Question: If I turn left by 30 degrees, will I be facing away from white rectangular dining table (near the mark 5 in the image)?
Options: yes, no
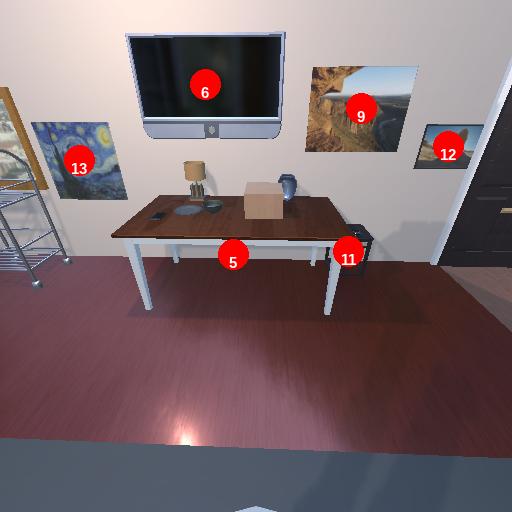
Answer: yes